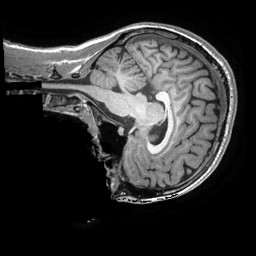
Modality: T1w
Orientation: sagittal
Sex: female
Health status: healthy
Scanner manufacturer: ge